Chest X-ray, PA view. Patient: 58 years old, sex M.
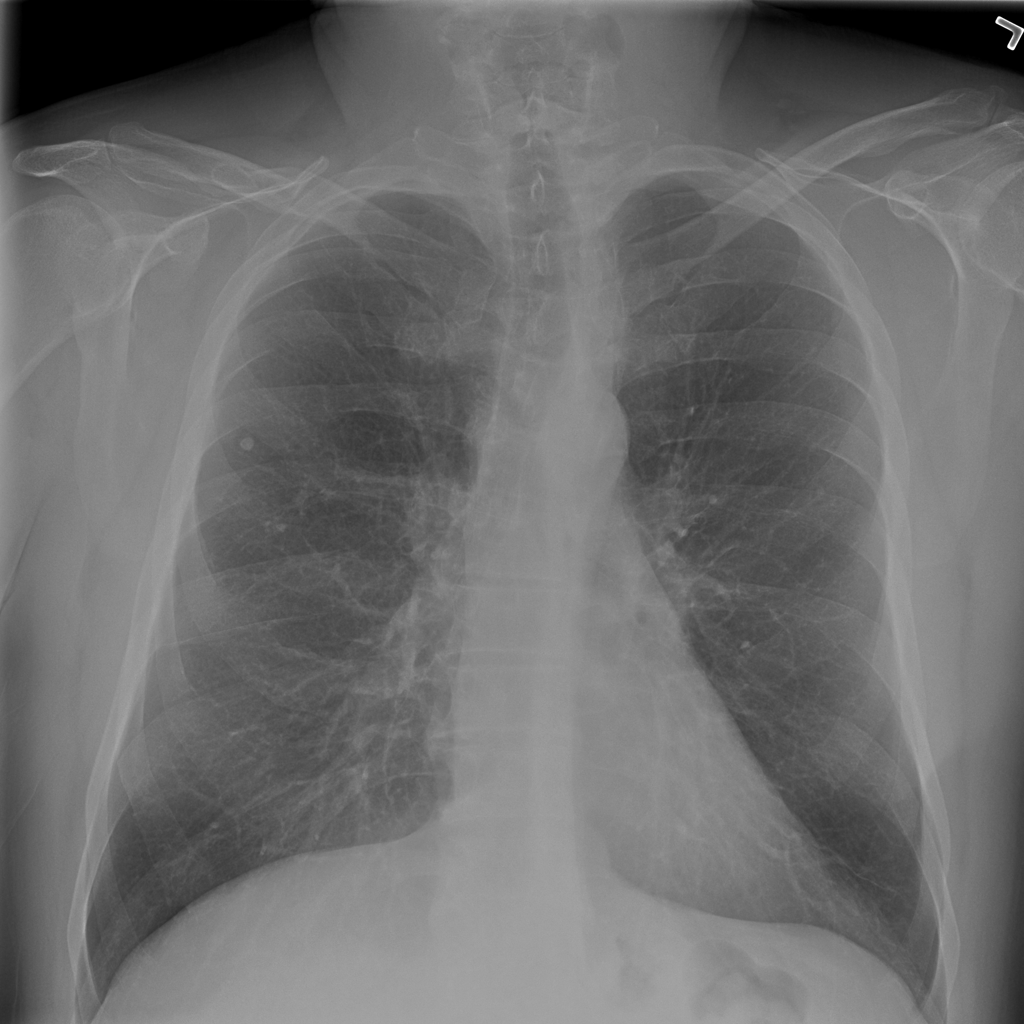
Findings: Nodule